Question: I want to style the upper left element of this Datagrid that selects all rows but I don't know how. Does anyone have an example for me or does anyone know which element I need to style ?
My Datagrid comes from the WPF Toolkit btw.

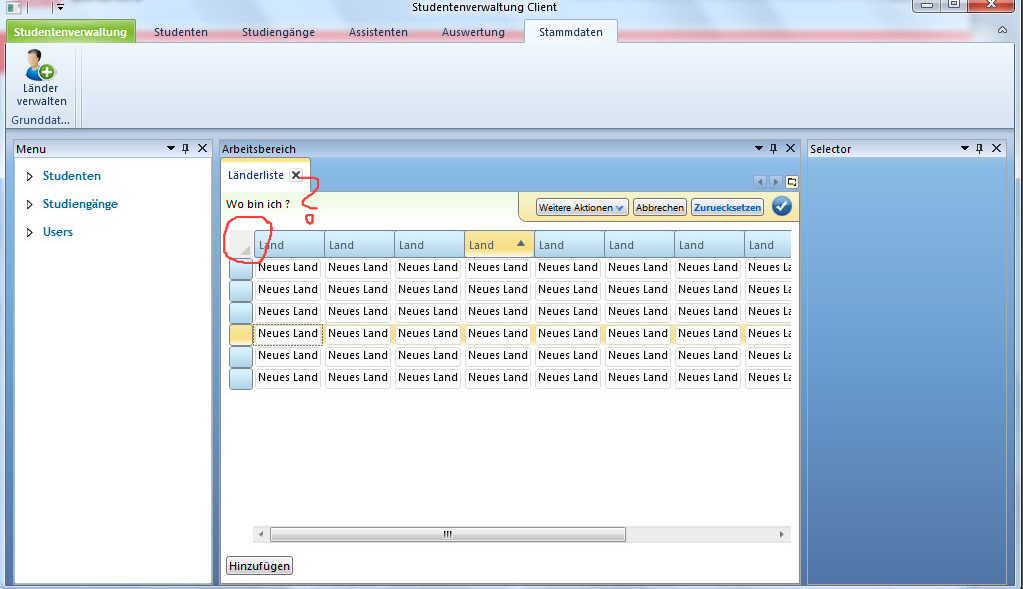
Answer: first of all, I'd advise you to update to .net 4.0 to be able to use the WPF dataGrid without resorting to installing the WPFToolkit.
now as for your issue, you have to set a style to your datagrid, and inside the style, template or resource put this kind of code:
'''
<Style TargetType="{x:Type Button}" x:Key="{ComponentResourceKey ResourceId=DataGridSelectAllButtonStyle, TypeInTargetAssembly={x:Type DataGrid}}">
<EventSetter Event="PreviewMouseDown" Handler="SelectAllButtonPreviewMouseDownHandler" />
<EventSetter Event="PreviewMouseUp" Handler="SelectAllButtonPreviewMouseUpHandler" />
<Setter Property="ToolTip" Value="{Binding SelectAllButtonToolTip, RelativeSource={RelativeSource AncestorType=DataGrid}}" />
<Setter Property="Content" Value="{Binding SelectAllButtonContent, RelativeSource={RelativeSource AncestorType=DataGrid}}" />
<Setter Property="Focusable" Value="False" />
<Setter Property="Template">
<Setter.Value>
<ControlTemplate TargetType="{x:Type Button}">
<Grid Background="Transparent" VerticalAlignment="Stretch" HorizontalAlignment="Stretch">
<Polygon Name="Arrow"
HorizontalAlignment="Right"
VerticalAlignment="Bottom"
Margin="0,0,3,3"
Points="0,9 9,9 9,0"
Fill="Black"
Opacity="0.15"
Visibility="Collapsed"/>
<ContentPresenter Name="ContentSite" />
</Grid>
<ControlTemplate.Triggers>
<Trigger Property="Content" Value="{x:Null}">
<Setter TargetName="ContentSite" Property="Visibility" Value="Collapsed"/>
<Setter TargetName="Arrow" Property="Visibility" Value="Visible"/>
</Trigger>
<Trigger Property="IsMouseOver" Value="True">
<Setter TargetName="Arrow" Property="Opacity" Value="0.75"/>
</Trigger>
</ControlTemplate.Triggers>
</ControlTemplate>
</Setter.Value>
</Setter>
</Style>
'''
(this is a sample from some code of mine, that I put in MyDataGrid.Resources, MyDataGrid being a class derivated from DataGrid)
edit: the important part is of course the 'x:Key="{ComponentResourceKey ResourceId=DataGridSelectAllButtonStyle, TypeInTargetAssembly={x:Type DataGrid}}"' in the button's style declarator.